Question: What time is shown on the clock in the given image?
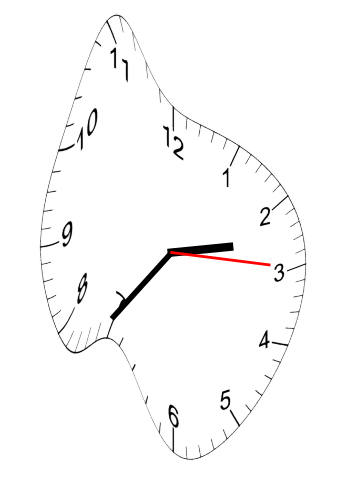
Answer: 02:36:15